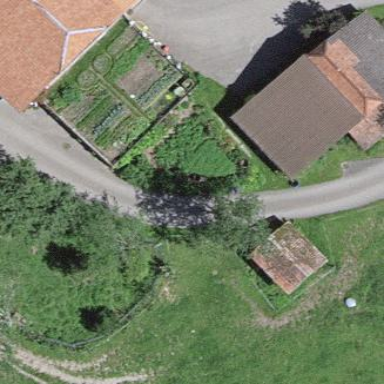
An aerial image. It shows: Rural barn.